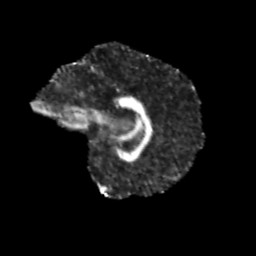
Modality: FA
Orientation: sagittal
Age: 11
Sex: female
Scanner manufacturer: siemens
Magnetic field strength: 3 T
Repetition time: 3.8 s
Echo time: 0.07 s